Field crop: maize
Growth stage: 2
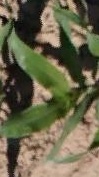
Species: maize